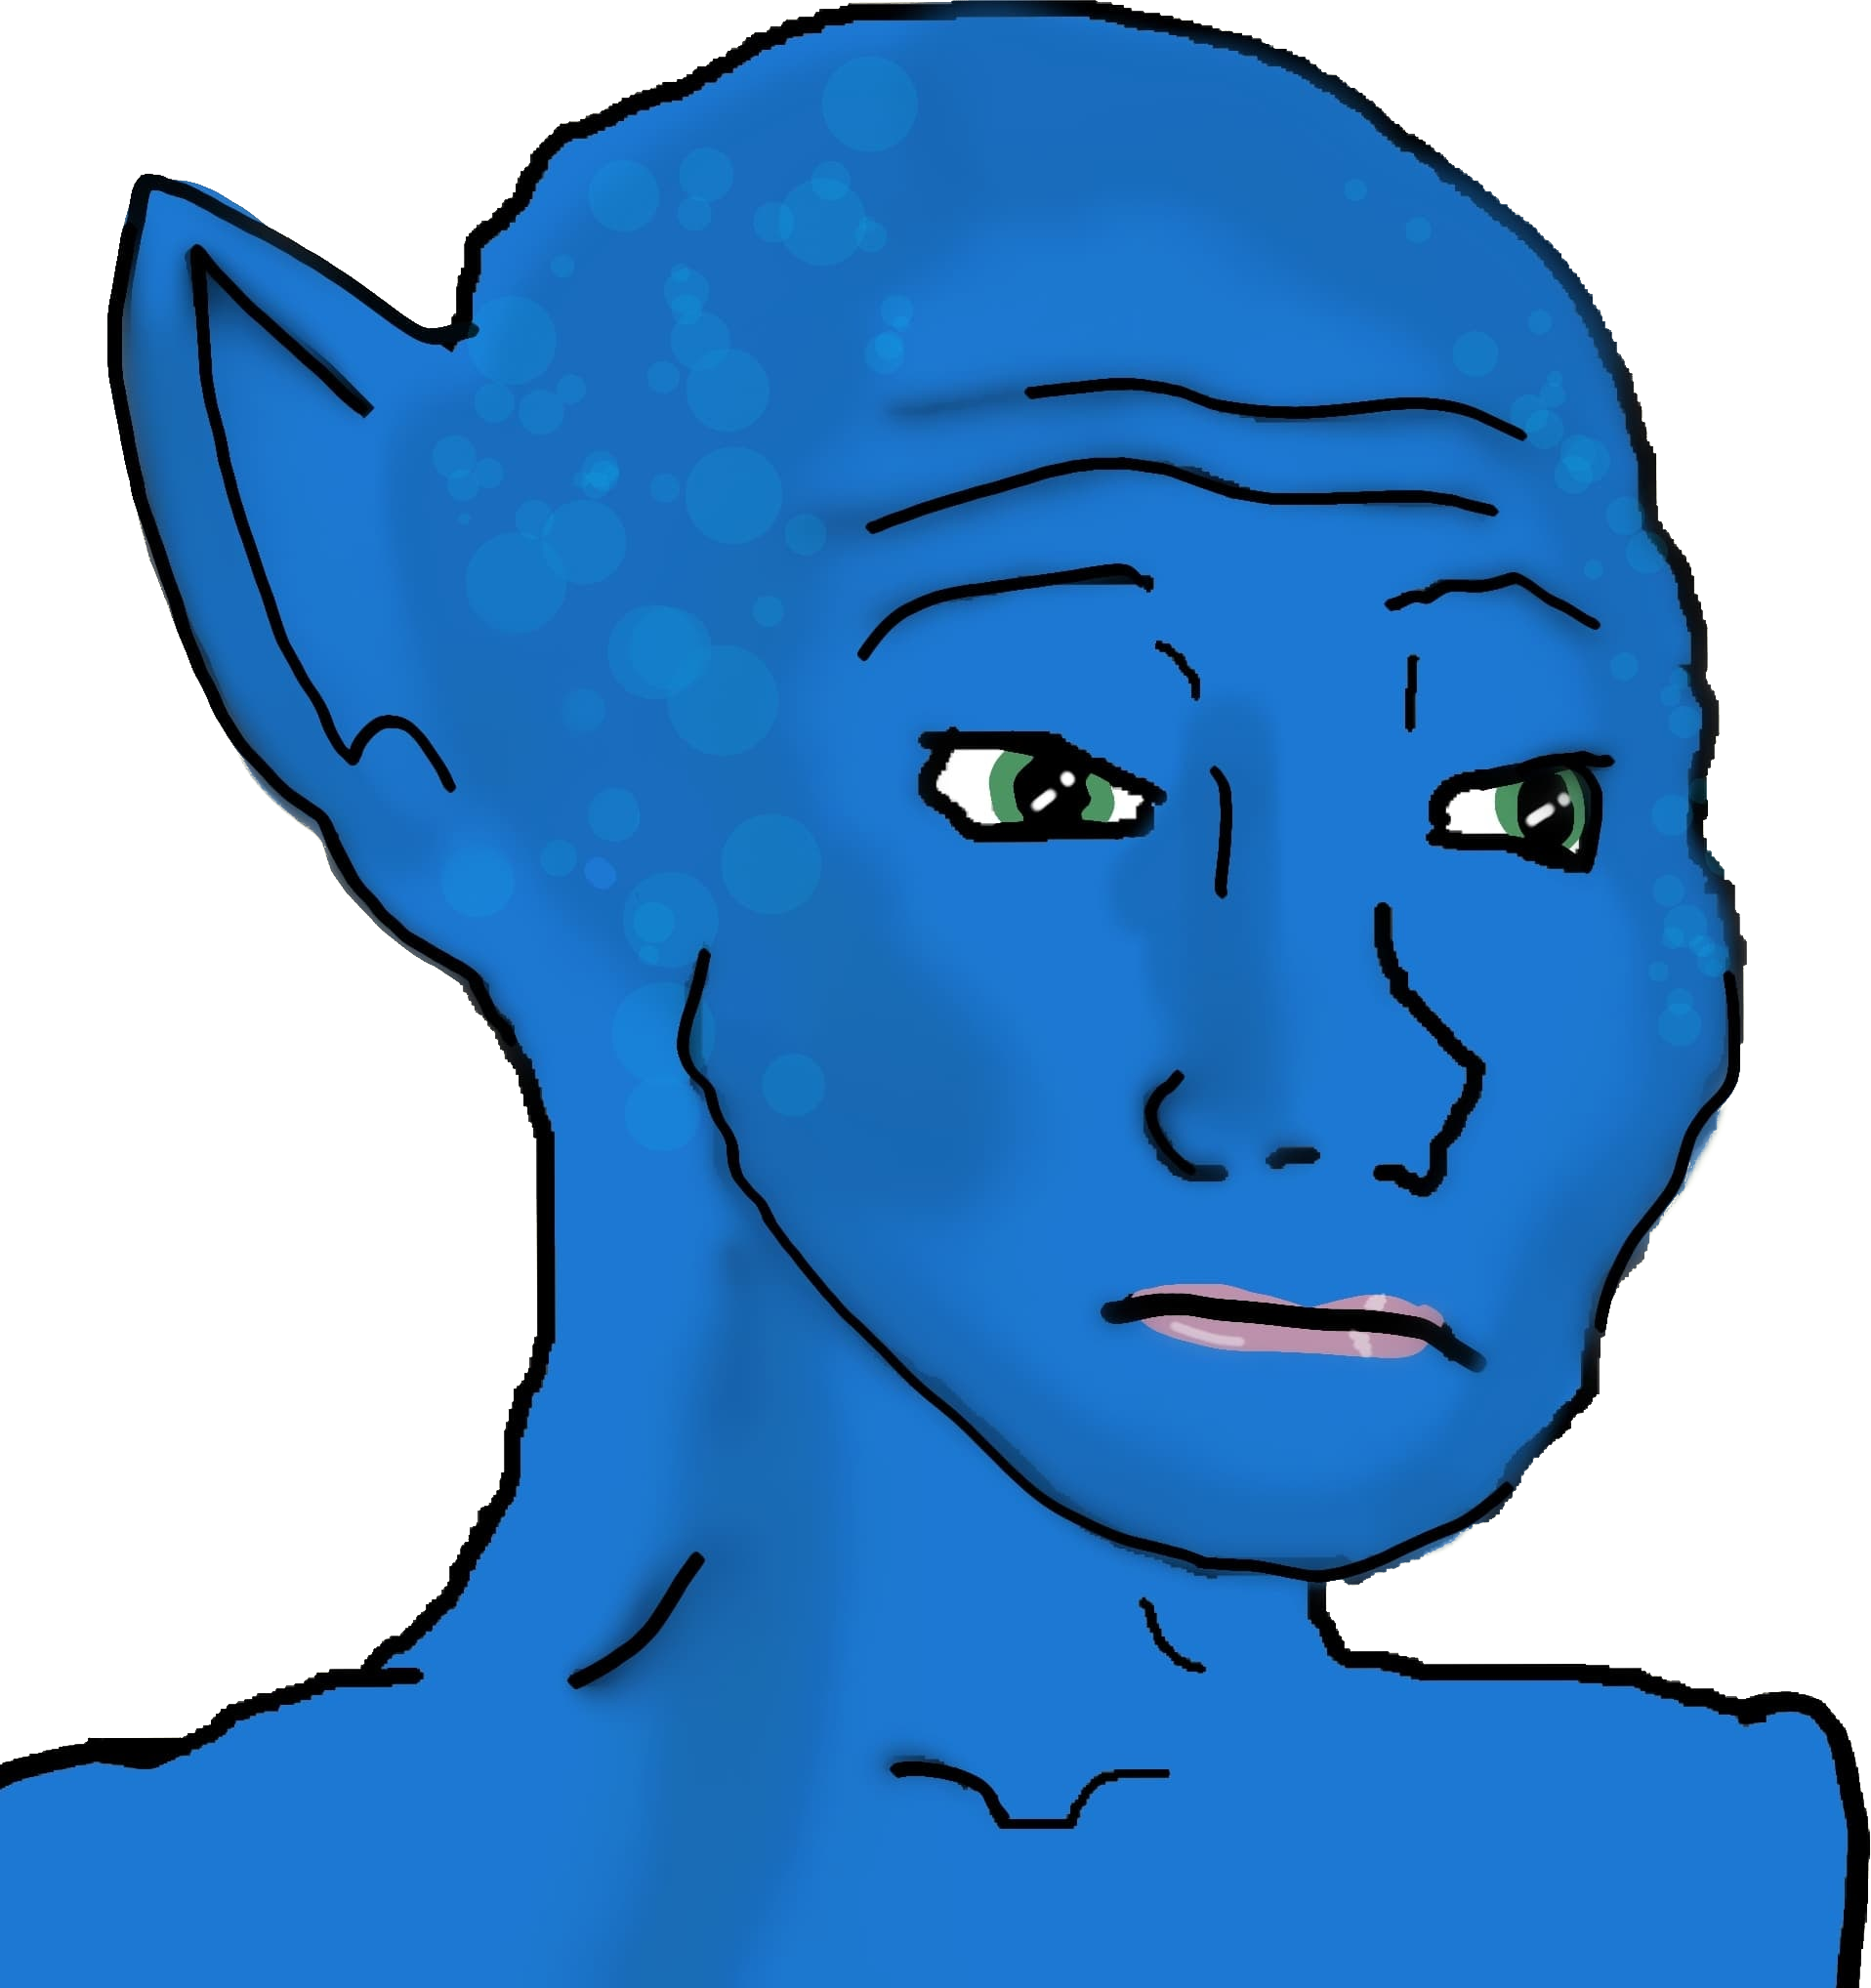
Label: 5_Alien